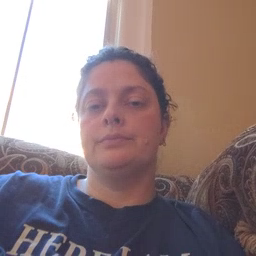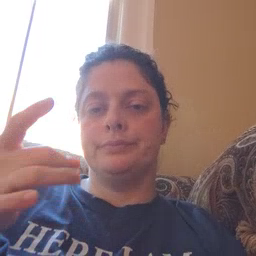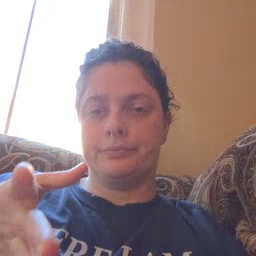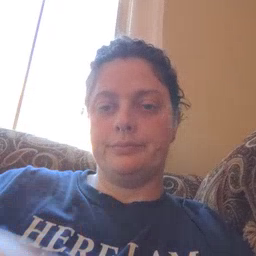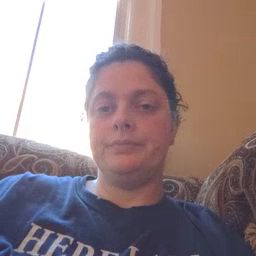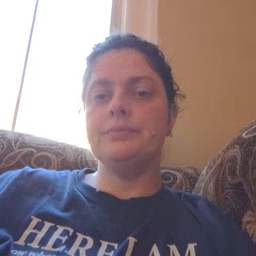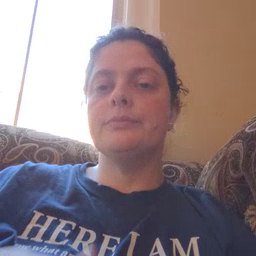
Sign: hate